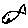
Label: fish